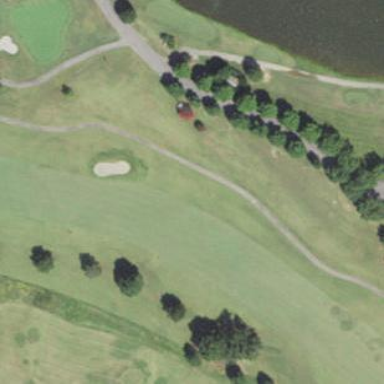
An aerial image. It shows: Grassy area designated as golf fairway.